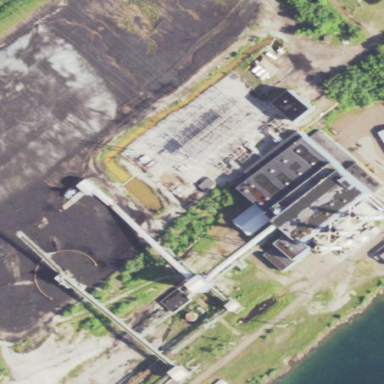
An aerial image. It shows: Industrial area with coal-powered plant.